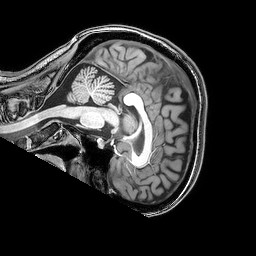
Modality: T1w
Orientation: sagittal
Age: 27
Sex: female